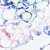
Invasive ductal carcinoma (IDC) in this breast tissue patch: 0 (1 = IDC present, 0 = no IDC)